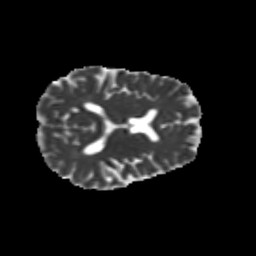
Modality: MD
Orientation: axial
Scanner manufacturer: siemens
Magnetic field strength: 3 T
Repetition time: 9.2 s
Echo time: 0.084 s